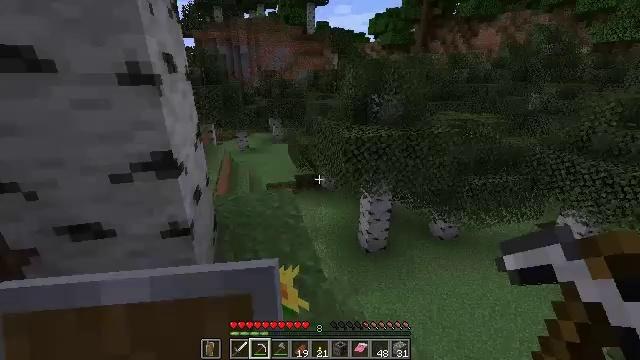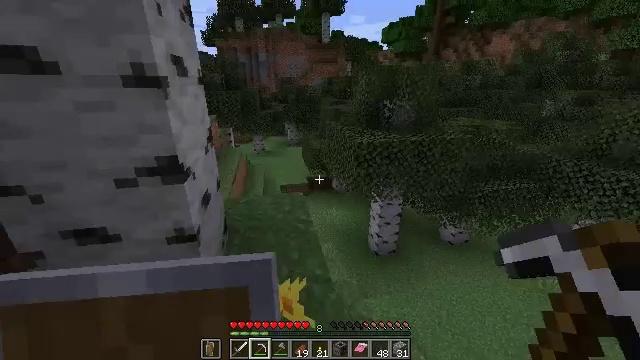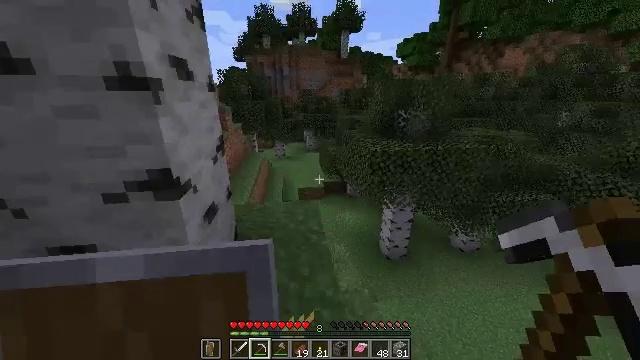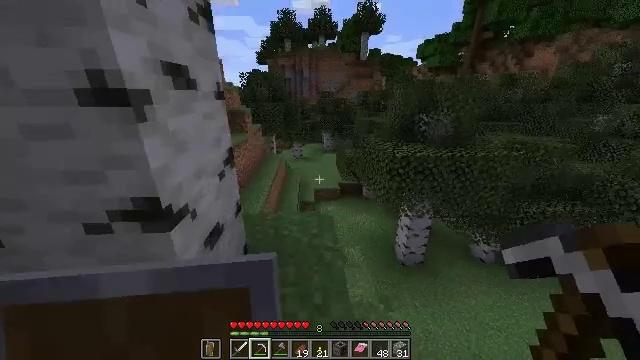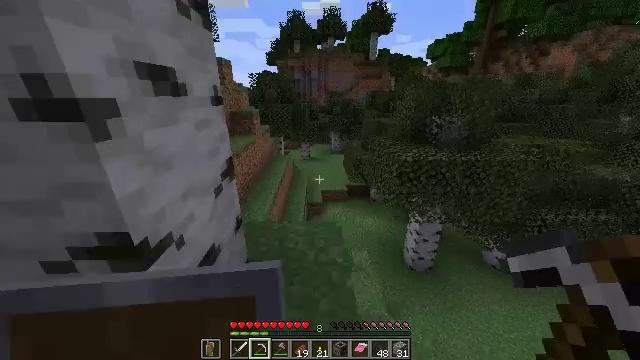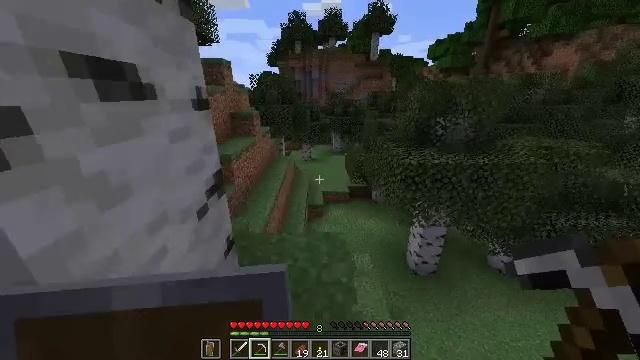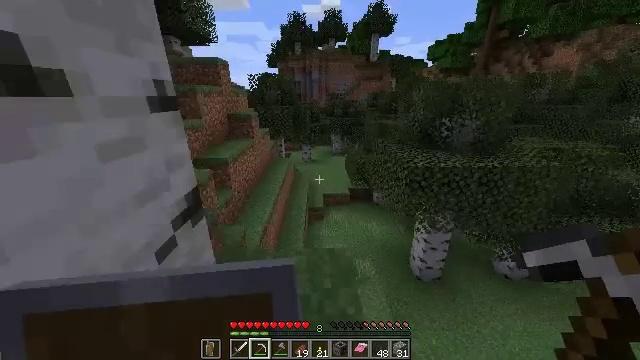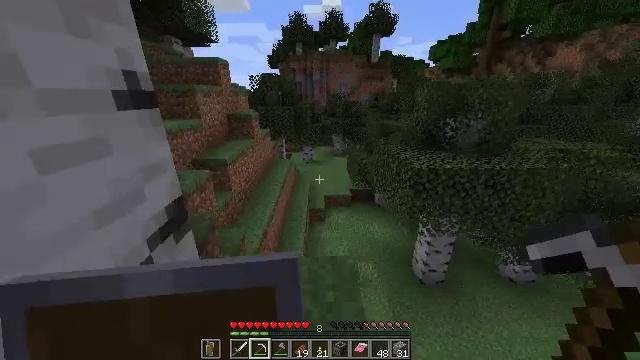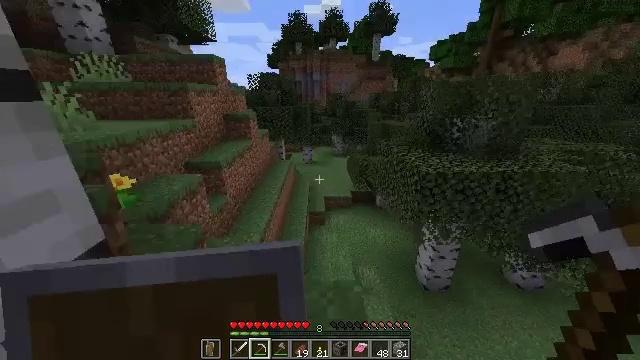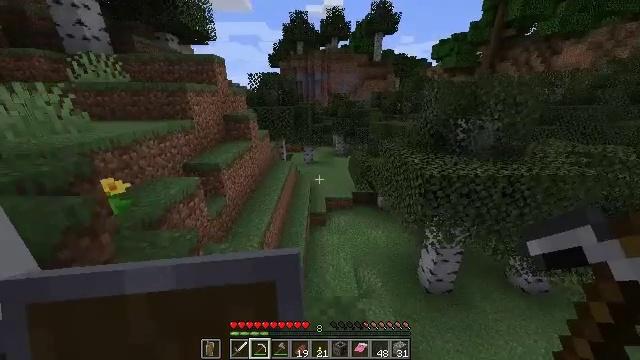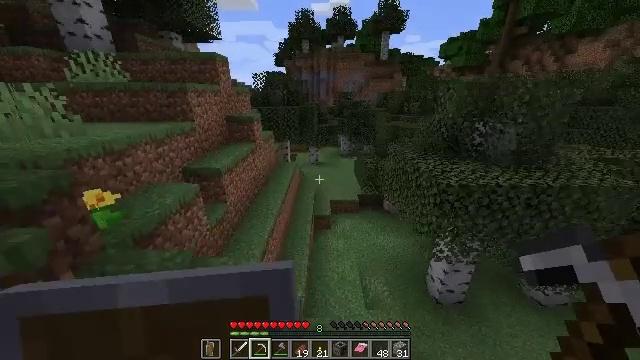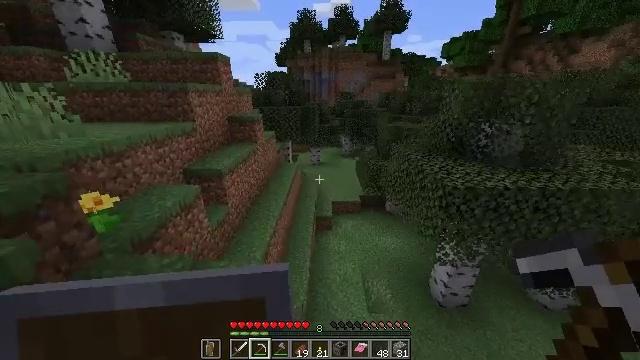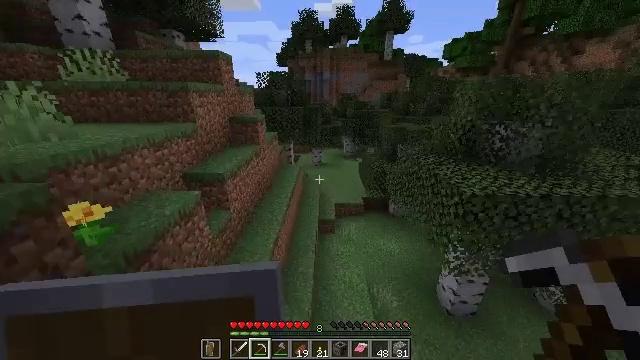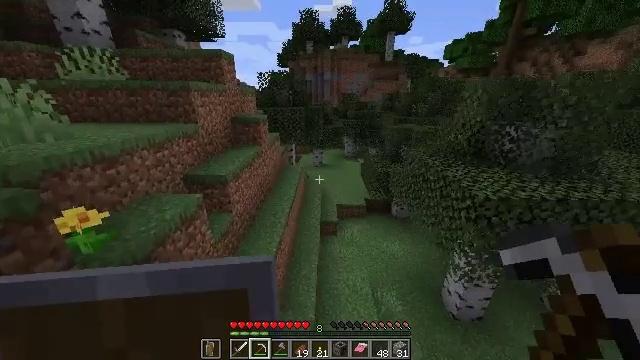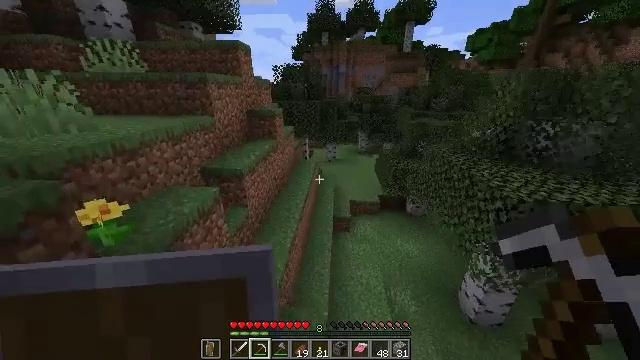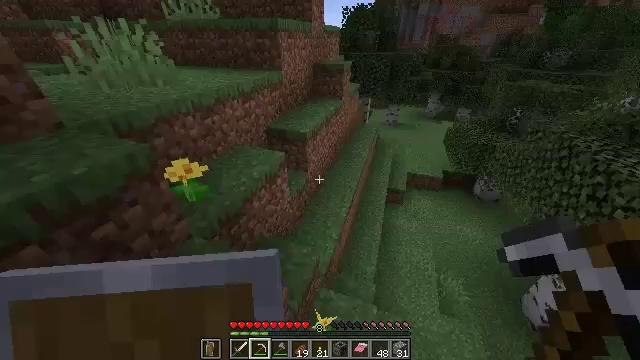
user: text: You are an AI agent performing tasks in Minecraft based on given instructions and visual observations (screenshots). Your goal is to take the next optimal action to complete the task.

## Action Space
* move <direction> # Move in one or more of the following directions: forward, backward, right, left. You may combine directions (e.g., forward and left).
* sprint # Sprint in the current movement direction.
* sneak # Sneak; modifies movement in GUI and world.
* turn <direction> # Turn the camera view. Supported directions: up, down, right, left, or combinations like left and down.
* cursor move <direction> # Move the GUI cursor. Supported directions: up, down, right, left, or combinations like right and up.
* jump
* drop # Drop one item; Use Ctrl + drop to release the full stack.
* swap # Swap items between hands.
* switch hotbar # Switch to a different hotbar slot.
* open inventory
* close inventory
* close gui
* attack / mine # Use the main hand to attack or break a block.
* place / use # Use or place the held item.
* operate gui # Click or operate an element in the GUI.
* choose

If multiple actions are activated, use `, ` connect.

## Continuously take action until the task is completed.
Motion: motion action
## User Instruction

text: Collect birch leaves from the tree.
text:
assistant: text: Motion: move forward, sprint, turn left
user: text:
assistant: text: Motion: move forward, sprint, turn left
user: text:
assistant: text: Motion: move forward, sprint, turn left
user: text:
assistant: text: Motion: move forward, turn left
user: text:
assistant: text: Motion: move forward
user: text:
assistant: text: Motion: move forward
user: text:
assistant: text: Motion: move forward
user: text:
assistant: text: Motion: move forward
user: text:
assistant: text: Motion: move forward
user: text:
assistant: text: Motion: move forward and move left, turn left
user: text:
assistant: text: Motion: move forward and move left
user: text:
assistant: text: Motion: move forward and move left
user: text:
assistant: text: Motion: move forward and move left
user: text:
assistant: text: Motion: move forward and move left, turn left and down
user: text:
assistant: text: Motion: move forward and move left, turn left and down
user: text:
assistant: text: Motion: move forward and move left, turn left and down
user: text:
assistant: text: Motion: move forward and move left
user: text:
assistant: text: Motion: move forward and move left
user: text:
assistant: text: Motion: move forward and move left
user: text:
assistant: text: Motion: move forward and move left, turn right and up
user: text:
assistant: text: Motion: move forward and move left, turn right and up
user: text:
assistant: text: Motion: move forward and move left, turn right and up
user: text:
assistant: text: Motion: move forward, turn right and up
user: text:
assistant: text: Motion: move forward, turn right and up
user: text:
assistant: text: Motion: move forward, turn right and up
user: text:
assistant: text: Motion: move forward, turn right
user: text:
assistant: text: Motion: move forward, jump
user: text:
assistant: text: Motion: move forward, jump
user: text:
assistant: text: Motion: move forward, jump
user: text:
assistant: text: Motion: move forward and move left, jump